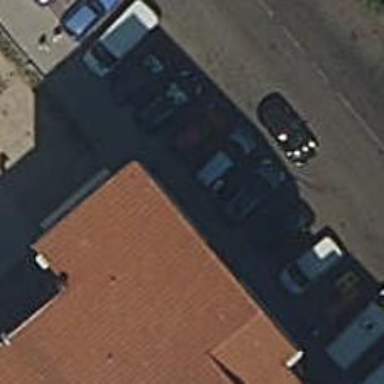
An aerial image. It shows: Café.